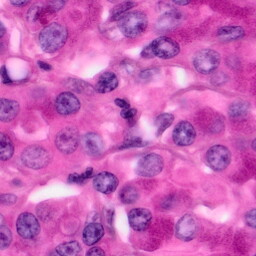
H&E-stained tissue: Pancreatic